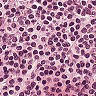
Metastatic tissue present: no